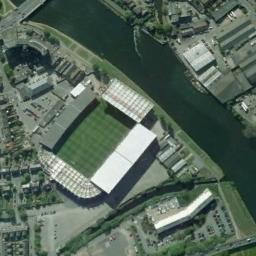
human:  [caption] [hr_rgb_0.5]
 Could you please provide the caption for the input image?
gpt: Many buildings of different shapes are beside the stadium .

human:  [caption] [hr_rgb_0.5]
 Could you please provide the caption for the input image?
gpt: Square stadium and buildings are a river away .

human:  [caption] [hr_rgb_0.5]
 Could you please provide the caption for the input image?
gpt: This oval stadium has yellow and blue chairs on both sides .

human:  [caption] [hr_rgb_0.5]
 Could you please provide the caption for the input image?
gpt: The stadium is on the grass next to some buildings and a river .

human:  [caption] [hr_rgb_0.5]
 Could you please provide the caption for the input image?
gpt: The stadium is beside a river .